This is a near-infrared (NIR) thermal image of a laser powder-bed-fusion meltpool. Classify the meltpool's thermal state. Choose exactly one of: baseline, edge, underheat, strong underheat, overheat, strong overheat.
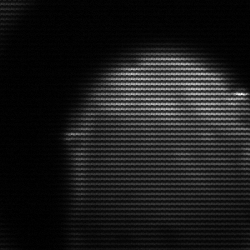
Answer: edge